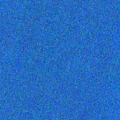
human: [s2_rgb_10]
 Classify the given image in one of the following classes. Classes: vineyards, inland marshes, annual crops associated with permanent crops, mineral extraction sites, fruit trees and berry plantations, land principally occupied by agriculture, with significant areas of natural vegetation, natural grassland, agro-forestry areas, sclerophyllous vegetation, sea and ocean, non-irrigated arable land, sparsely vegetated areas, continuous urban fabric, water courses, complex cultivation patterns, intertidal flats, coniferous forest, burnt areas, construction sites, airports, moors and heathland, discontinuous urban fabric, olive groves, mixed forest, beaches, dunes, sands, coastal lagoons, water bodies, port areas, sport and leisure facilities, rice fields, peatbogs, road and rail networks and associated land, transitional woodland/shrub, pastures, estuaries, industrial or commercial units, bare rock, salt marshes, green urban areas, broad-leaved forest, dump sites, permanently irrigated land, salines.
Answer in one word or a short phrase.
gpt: sea and ocean